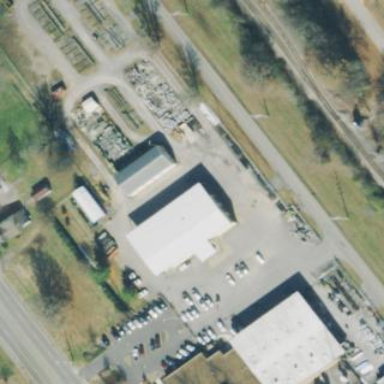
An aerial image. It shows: Utility area.